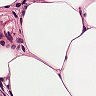
Metastatic tissue present: no